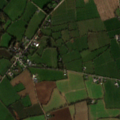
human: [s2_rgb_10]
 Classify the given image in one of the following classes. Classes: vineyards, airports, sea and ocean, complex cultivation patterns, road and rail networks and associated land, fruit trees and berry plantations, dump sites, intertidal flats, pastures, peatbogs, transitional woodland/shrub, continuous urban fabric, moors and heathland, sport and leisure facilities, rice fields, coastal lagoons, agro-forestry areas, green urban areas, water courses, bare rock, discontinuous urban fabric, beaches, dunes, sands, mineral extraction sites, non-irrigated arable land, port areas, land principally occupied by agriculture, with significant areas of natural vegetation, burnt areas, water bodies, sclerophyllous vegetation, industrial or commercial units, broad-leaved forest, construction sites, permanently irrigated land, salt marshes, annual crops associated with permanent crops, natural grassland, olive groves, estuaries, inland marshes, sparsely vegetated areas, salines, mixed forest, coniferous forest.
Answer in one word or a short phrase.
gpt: non-irrigated arable land, pastures